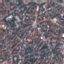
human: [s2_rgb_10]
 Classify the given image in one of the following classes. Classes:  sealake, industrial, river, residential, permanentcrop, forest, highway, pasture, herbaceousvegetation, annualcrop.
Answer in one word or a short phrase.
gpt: Residential